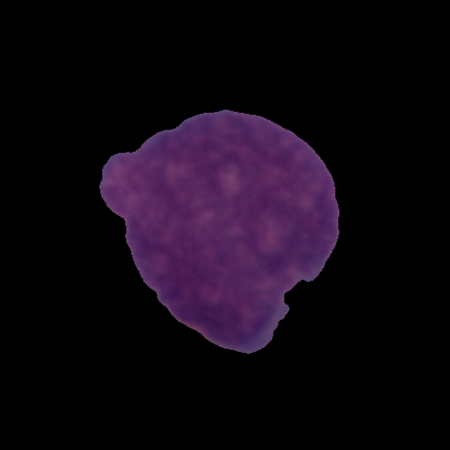
Label: cancer